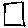
Label: square